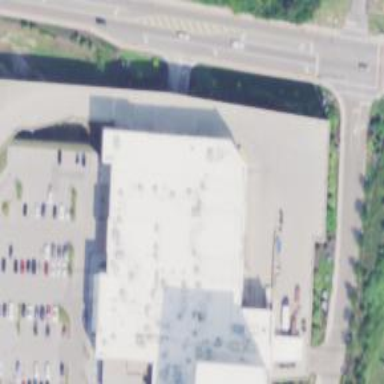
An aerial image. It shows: Cinema.